Question: In Android some system applications cannot be uninstalled.
Is there any way to configure an application so that it cannot be uninstalled by the user?
I want to hide the uninstall button in app settings, like a system app such as this:

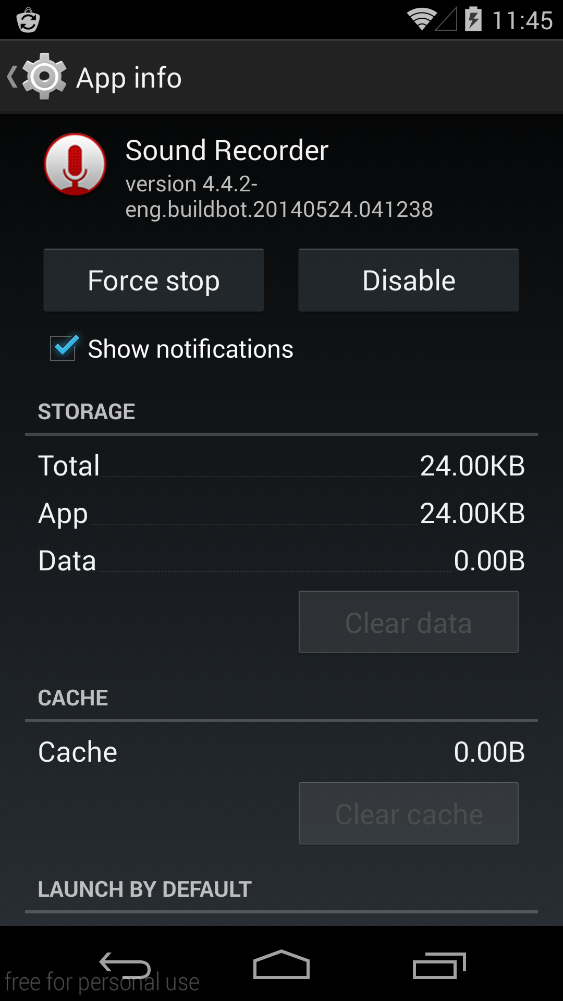
Answer: Not really - the only way to achieve this would be to create a custom ROM. The uninstallable apps are "system apps", or apps installed by default. Often, those are unneeded apps added there by the mobile network or the phone producer. Even those can be uninstalled though when you root your phone :)